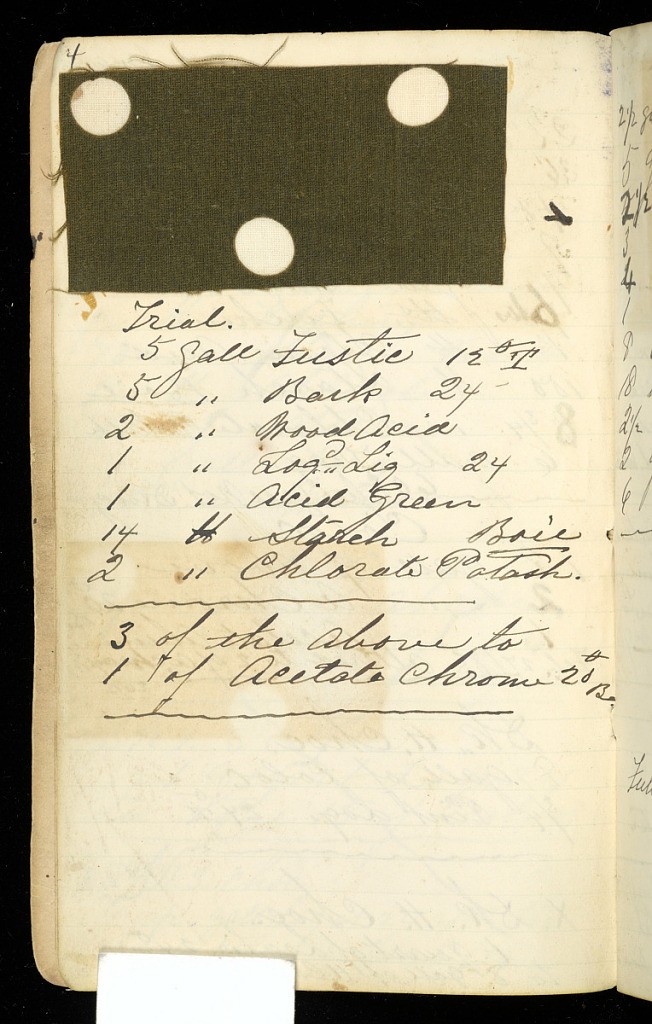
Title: Printer's sample book
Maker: Old Pacific Print Works, Lawrence, MA, USA
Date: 1882
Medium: paper and cotton
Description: Small notebook with handwritten formulas for dyestuffs to be used on printed textiles. Contains 78 samples of printed fabrics.